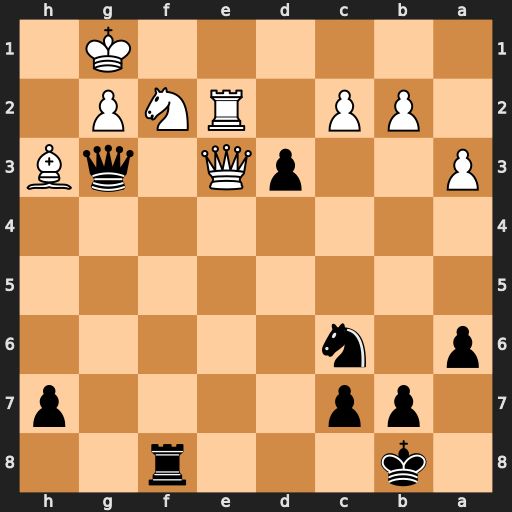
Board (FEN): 1k3r2/1pp4p/p1n5/8/8/P2pQ1qB/1PP1RNP1/6K1
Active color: b
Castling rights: -
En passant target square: -
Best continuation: dxe2 Qxg3 e1=Q+